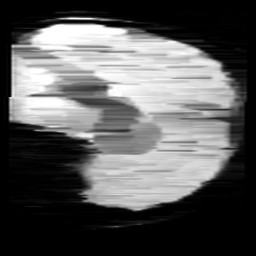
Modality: minIP
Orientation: sagittal
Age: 11
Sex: male
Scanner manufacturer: siemens
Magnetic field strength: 3 T
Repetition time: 0.027 s
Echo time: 0.02 s